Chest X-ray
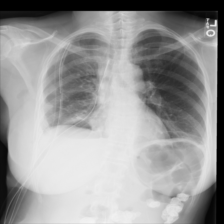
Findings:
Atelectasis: negative
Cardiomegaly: negative
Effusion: negative
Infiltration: negative
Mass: negative
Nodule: negative
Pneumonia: negative
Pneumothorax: negative
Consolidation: negative
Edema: negative
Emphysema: negative
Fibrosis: negative
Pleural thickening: negative
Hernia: negative